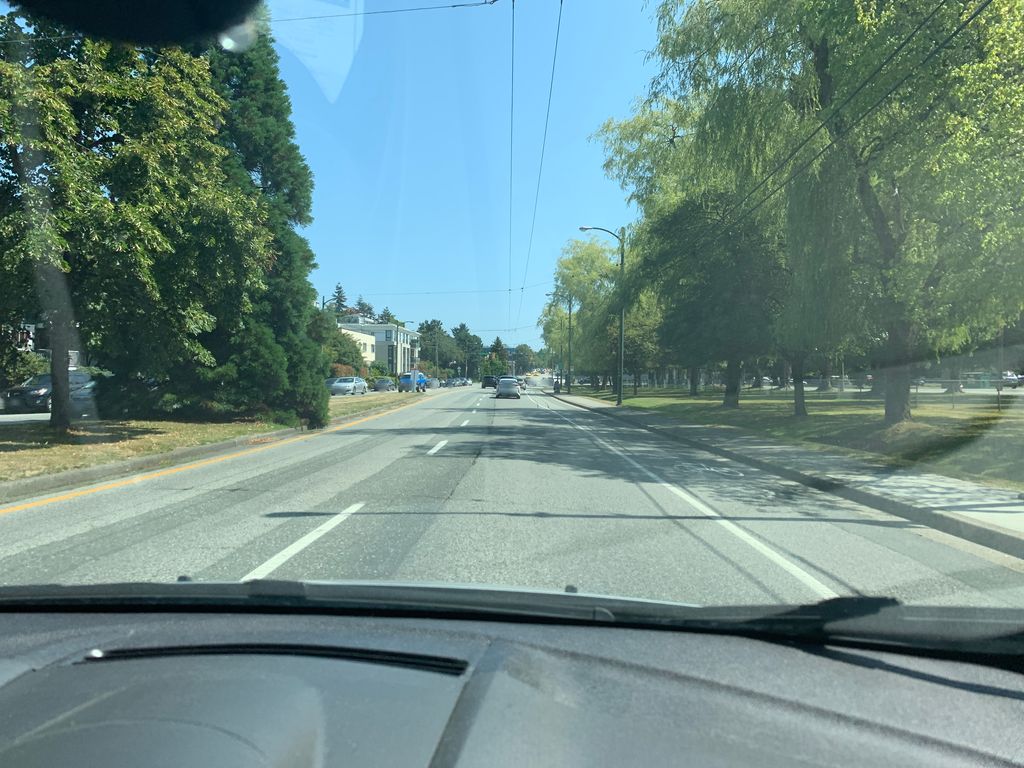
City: vancouver